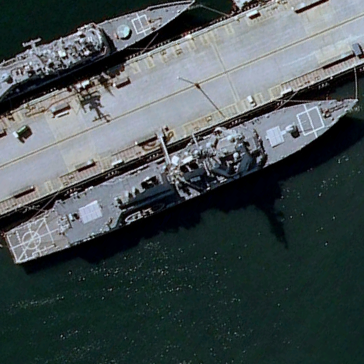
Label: destroyer